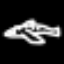
Label: airplane